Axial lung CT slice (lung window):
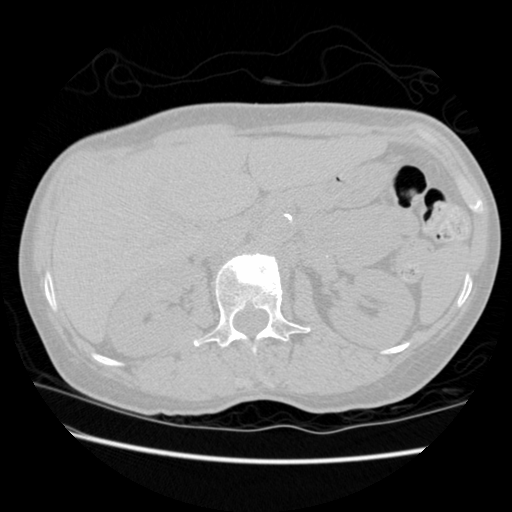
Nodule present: no